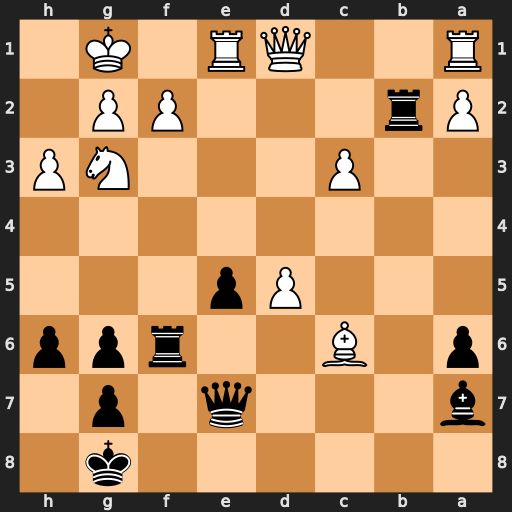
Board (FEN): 6k1/b3q1p1/p1B2rpp/3Pp3/8/2P3NP/Pr3PP1/R2QR1K1
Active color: b
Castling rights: -
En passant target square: -
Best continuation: Rfxf2 Kh1 Qh4 Re2 Rbxe2 Nxe2 Qe4 Qg1 Rxe2